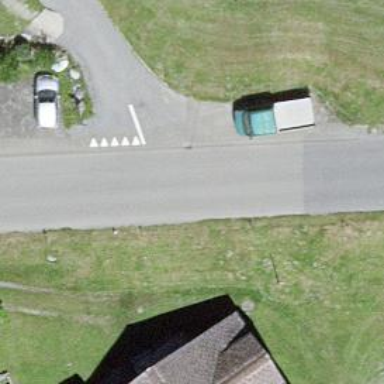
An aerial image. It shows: Road with "give way" sign.